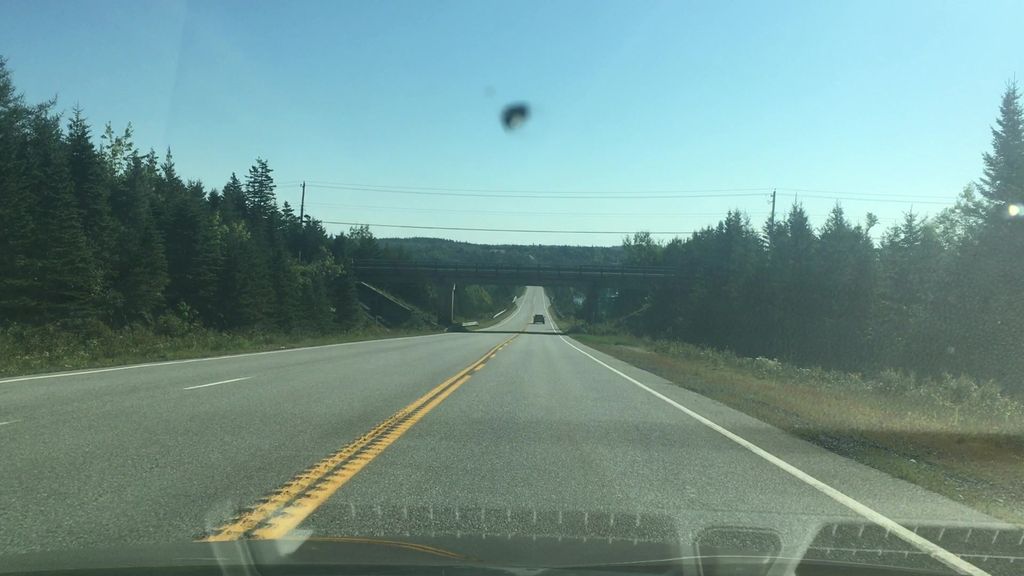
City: halifax